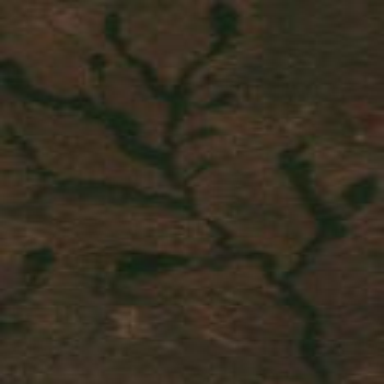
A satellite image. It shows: Forest area.